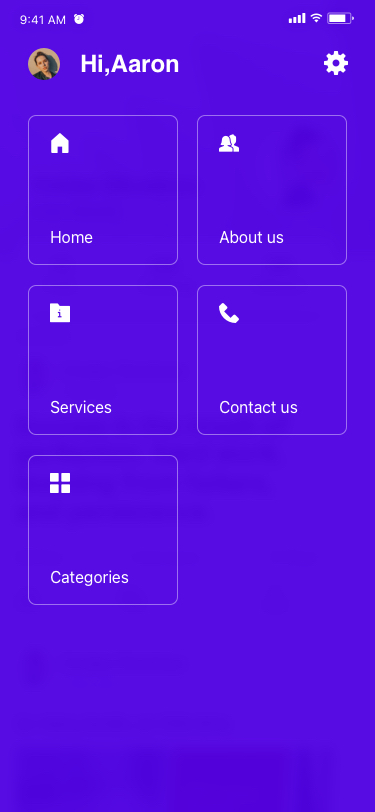
Text in this UI design:
Hi,Aaron
Home
Services
Categories
About us
Contact us
9:41 AM